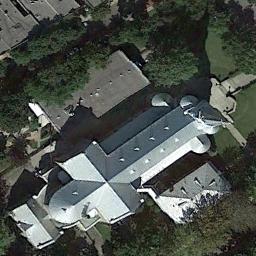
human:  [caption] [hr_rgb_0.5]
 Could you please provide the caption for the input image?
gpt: The church is surrounded by the grass and trees .

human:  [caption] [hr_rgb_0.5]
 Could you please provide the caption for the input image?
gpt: The church with a cross-shaped roof is surrounded by some trees .

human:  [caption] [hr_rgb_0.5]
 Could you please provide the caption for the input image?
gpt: This is a church that looks like a cross from above .

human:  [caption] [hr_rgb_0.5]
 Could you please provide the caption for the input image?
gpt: A white-roofed church, Which is shaped like a cross, Is surrounded by many trees .

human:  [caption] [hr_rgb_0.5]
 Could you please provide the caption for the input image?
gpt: There are some trees near the church .